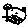
Label: cat